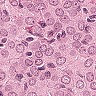
Metastatic tissue present: yes